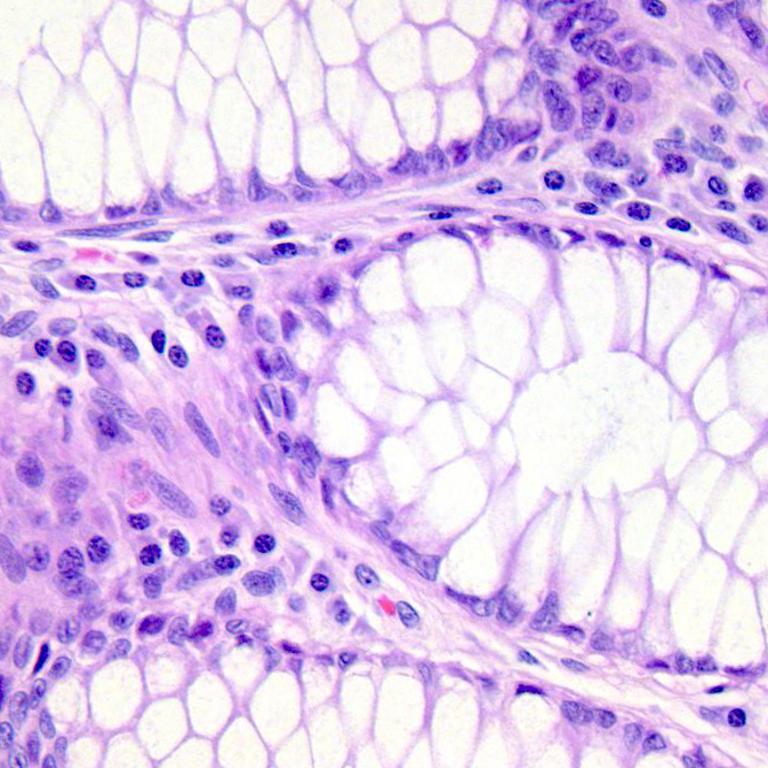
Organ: colon
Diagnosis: benign